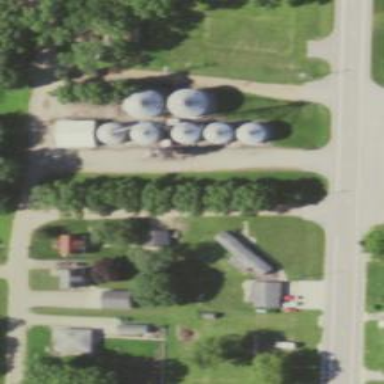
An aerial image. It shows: Silo.